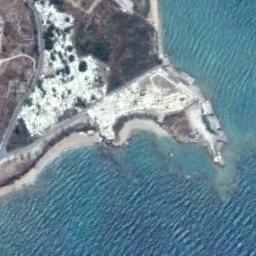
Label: beach